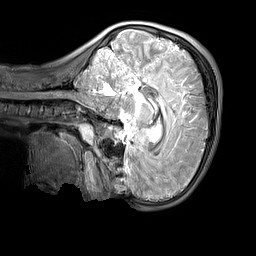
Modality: T2w
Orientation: sagittal
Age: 9
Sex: male
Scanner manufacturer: siemens
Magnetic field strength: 3 T
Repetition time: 3.2 s
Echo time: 0.408 s